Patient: sex M, age 78
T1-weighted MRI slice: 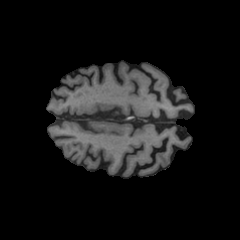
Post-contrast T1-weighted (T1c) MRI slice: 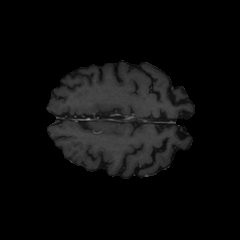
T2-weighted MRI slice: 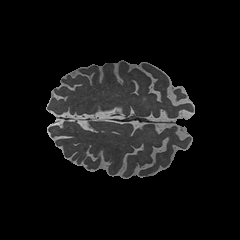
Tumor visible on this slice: no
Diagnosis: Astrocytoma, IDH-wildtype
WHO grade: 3